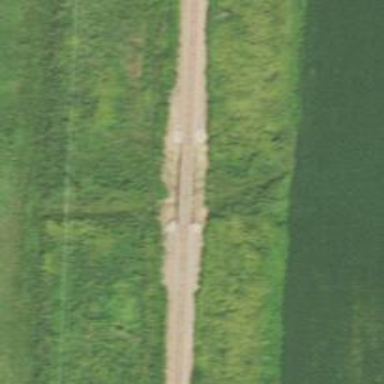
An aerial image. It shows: Bridge over railway line.